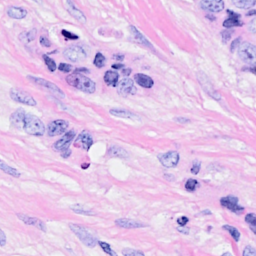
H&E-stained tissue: Breast